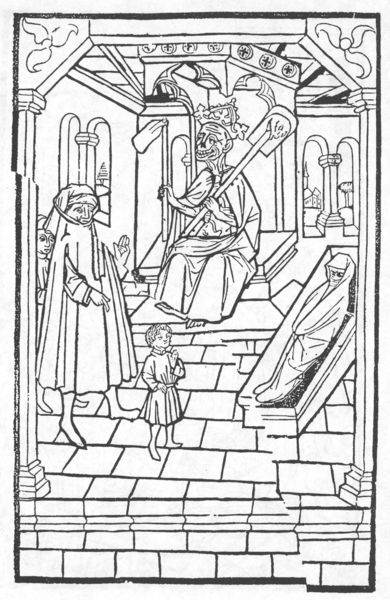
Titel: Der Ackermann aus Böhmen
Schlagwörter: mann, fenster, frau, säulen, tod, tot, trauer, mantel, innen, kind, krone, holzschnitt, könig, thron, buch, druck, fliesen, illustration, tote, sarg, grab, mittelalter, baldachin, hacke, schaufel, fratze, sarkophag, biforium, todholzschnitt